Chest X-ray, AP view. Patient: 25 years old, sex M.
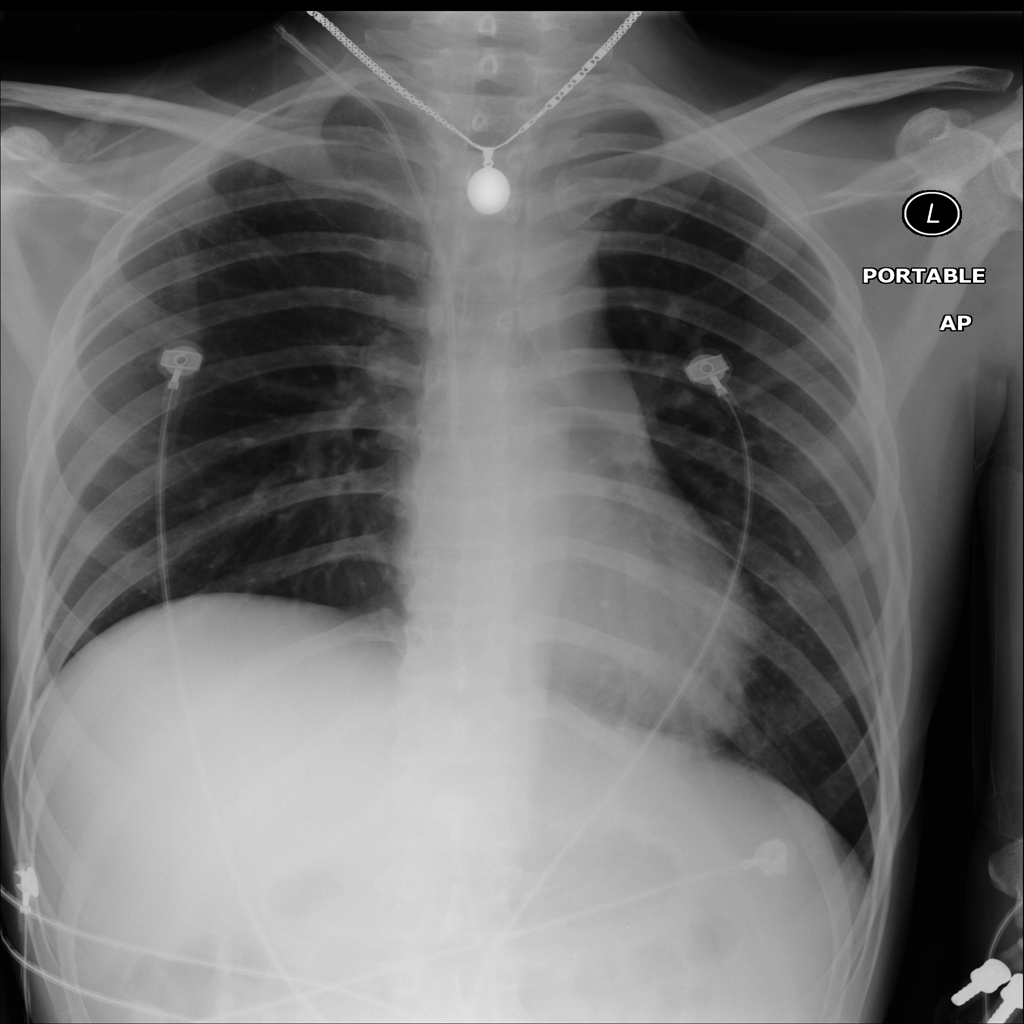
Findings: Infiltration